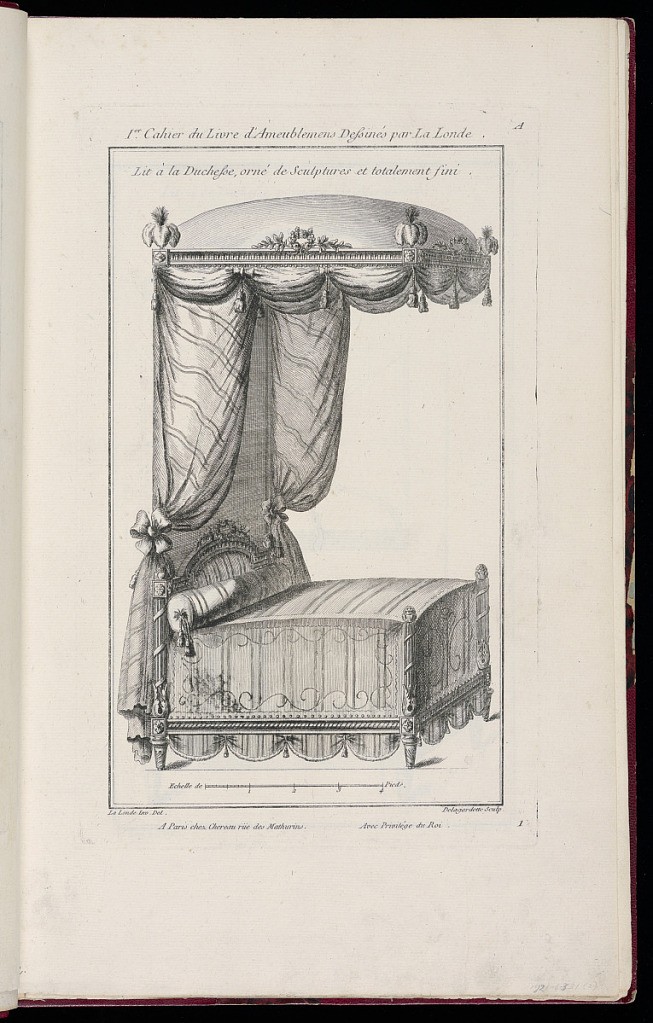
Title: Lit à la Duchesse, orné de Sculptures et totalement fini
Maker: Richard de Lalonde, French, active 1780–96
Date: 1775-1788
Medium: Etching on off-white laid paper
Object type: Print
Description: Design for a bed with a canopy. The bed is decorated with textiles patterned with stripes and waves. It is carved with bead course, guilloche, twisted ribbon, pinecone, fluting, and rosettes. It also has tassels and plumed feathers. The plate is signed and numbered.